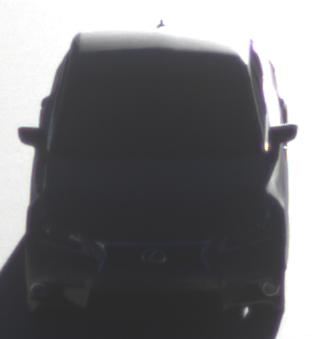
Make: Lexus
Model: GS 250
Detailed model: GS (L10)
Model produced from: 2012/06
Model produced until: 2013/12
Doors: 4
Color: gray
Road condition: dry road
Daytime: sunrise or sunset
Contrast: high contrast